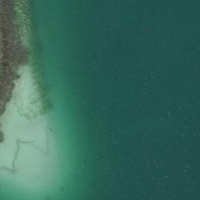
EUNIS habitat code: 14
Species observed at this site:
Chroicocephalus ridibundus